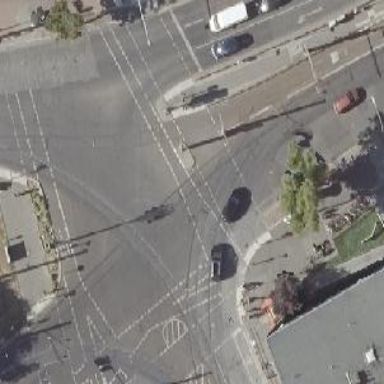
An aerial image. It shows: Tram crossing with traffic signals.